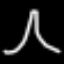
Label: The Eiffel Tower